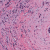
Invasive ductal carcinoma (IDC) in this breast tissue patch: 1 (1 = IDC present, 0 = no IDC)